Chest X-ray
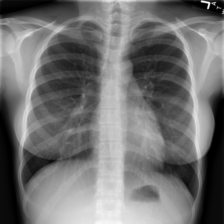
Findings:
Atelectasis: negative
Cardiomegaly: negative
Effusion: negative
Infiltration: negative
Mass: negative
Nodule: negative
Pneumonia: negative
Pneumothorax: negative
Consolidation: negative
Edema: negative
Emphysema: negative
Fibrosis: negative
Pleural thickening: negative
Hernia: negative